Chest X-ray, PA view. Patient: 42 years old, sex F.
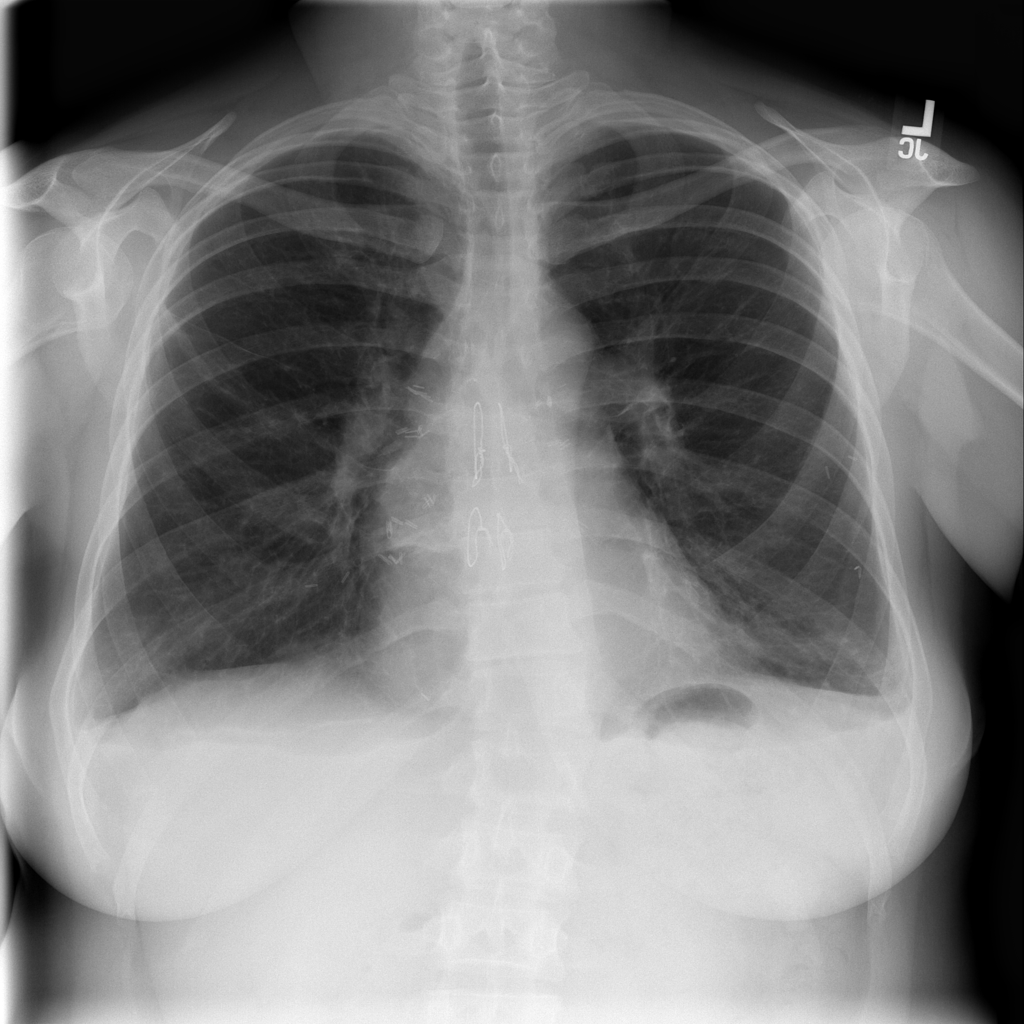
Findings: No Finding